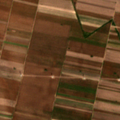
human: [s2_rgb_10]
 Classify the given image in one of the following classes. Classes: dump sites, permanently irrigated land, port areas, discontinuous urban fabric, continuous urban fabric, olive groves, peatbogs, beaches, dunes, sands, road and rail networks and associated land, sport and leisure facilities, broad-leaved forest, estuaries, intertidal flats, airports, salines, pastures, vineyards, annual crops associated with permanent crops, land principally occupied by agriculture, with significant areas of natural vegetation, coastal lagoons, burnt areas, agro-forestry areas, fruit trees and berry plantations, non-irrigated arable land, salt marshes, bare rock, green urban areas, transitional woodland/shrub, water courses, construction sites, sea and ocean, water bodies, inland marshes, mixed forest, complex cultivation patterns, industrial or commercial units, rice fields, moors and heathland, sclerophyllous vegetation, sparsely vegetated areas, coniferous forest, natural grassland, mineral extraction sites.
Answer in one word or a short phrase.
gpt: non-irrigated arable land